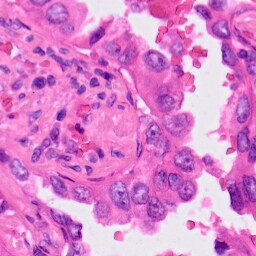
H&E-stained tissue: Lung